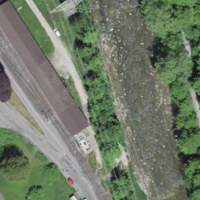
EUNIS habitat code: 15
Species observed at this site:
Asplenium trichomanes
Lamium galeobdolon
Prunus spinosa
Motacilla alba